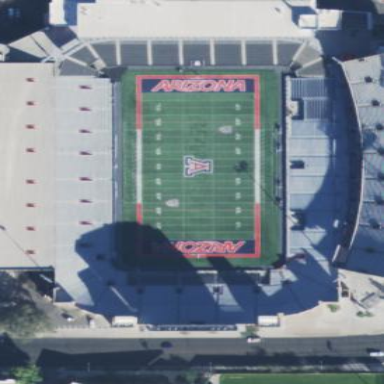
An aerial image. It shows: American football pitch for leisure and sport activities.